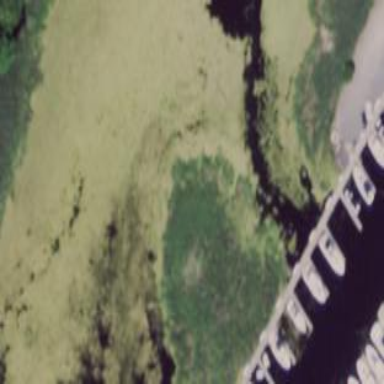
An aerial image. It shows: Reedbed in wetland area.